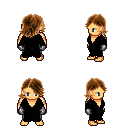
a pixel art fantasy rpg character, male body template, human, tanned skin, black robe, teal pants, brown swoop hairstyle, metal gloves, four views (front, back, left, right), 2x2 character sprite sheet, small pixel art, hard edges, no anti-aliasing